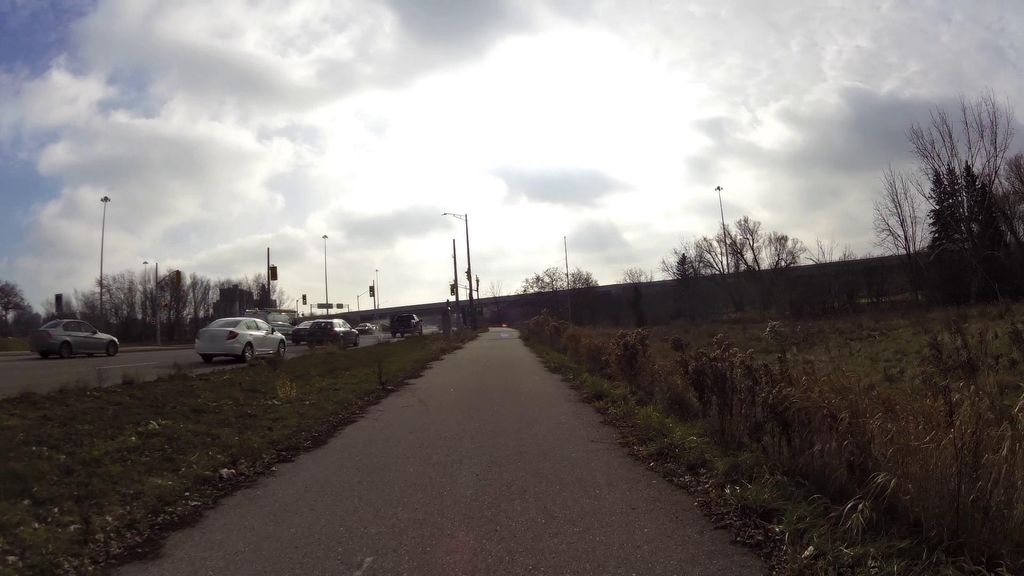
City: kitchener-waterloo